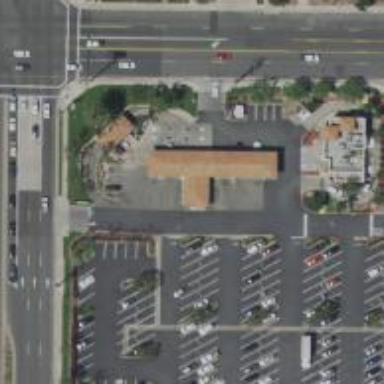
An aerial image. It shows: Convenience shop.